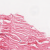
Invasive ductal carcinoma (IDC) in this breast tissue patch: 0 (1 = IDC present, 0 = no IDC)